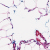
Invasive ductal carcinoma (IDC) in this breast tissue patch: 0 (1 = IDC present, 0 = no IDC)